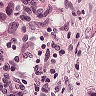
Metastatic tissue present: yes